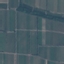
Land use / land cover class: PermanentCrop